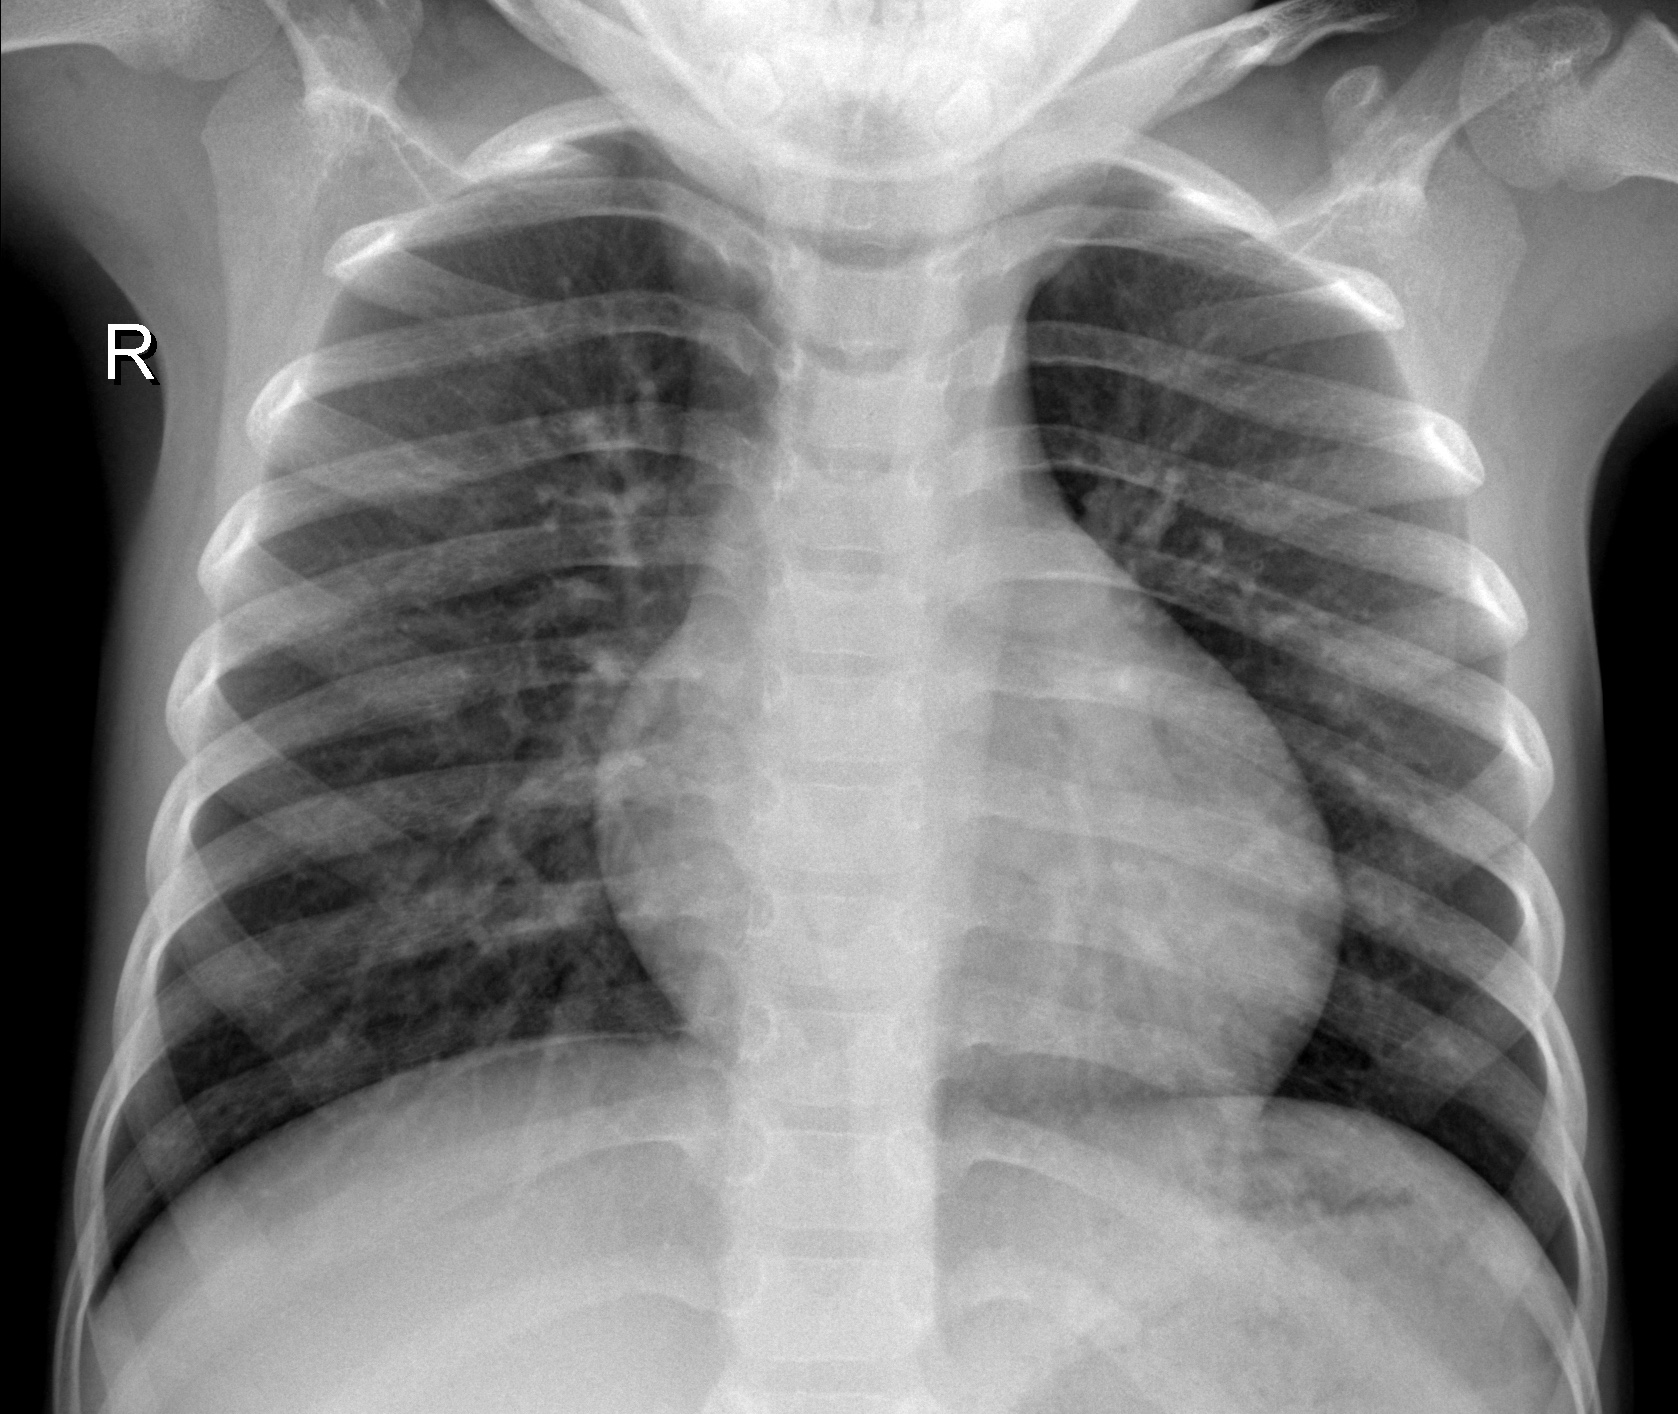
Diagnosis: NORMAL